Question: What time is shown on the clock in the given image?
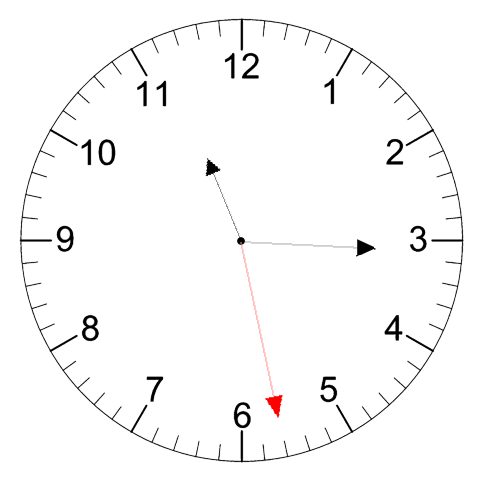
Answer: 11:15:28